Question: I am using JSON framework (SBJson) for my applicaition.
parsing the value by
'''
NSDictionary *results = [responseString JSONValue] ;
'''
For parsing first time in controller with this code has no problem. when i call again for same controller it shows thousands of memory leaks.
I went through many forums but in vain. can anybody please tell me what i went wrong?
Full Code:
'''
NSString *response = [[NSString alloc] initWithData:webData encoding:NSUTF8StringEncoding];
//NSDictionary *results =[[response JSONValue] retain] ;
if (results) {
[results release];
results=nil;
}
results =[[response JSONValue] retain] ;
[response release];
'''
Thanks in advance
Regards,
Sathish

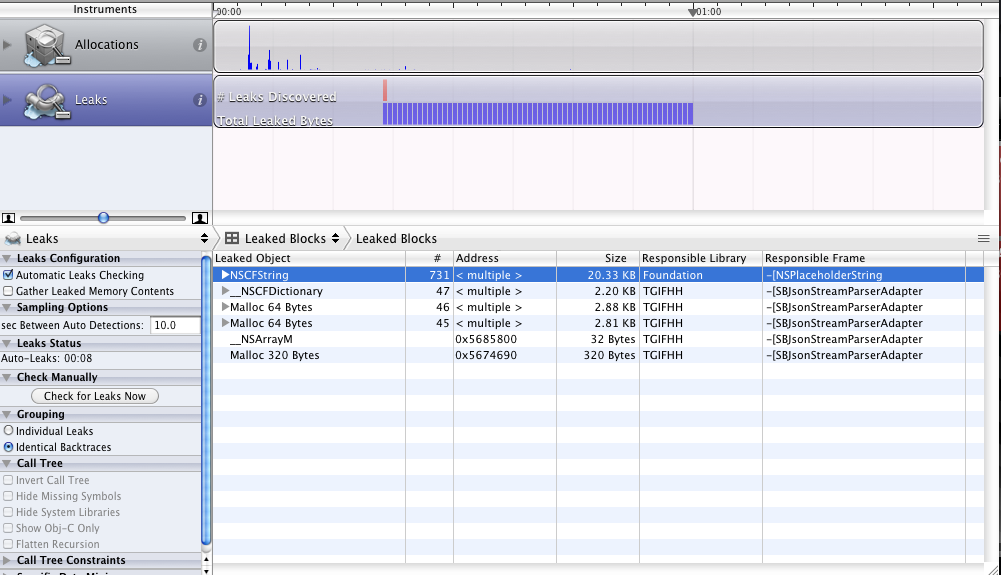
Answer: Try releasing the object before parsing it a second time.
'''
[results release];
results = nil;
'''